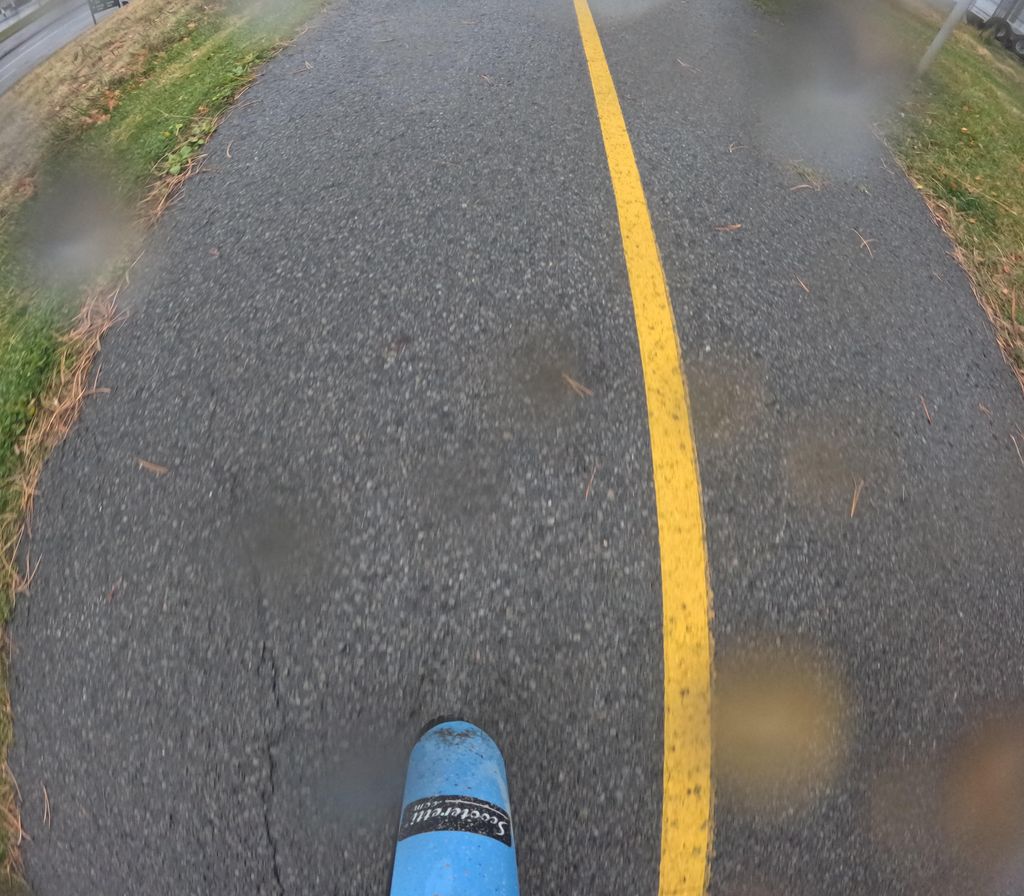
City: ottawa-gatineau